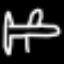
Label: airplane